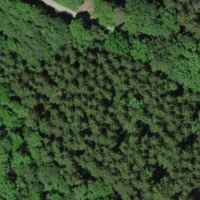
EUNIS habitat code: 44
Species observed at this site:
Fagus sylvatica